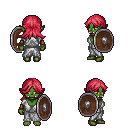
a pixel art fantasy rpg character, female body template, orc, green skin, white robe, gold greaves, ruby red loose hair, cloth bracers, shield, four views (front, back, left, right), 2x2 character sprite sheet, small pixel art, hard edges, no anti-aliasing